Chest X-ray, AP view. Patient: 51 years old, sex M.
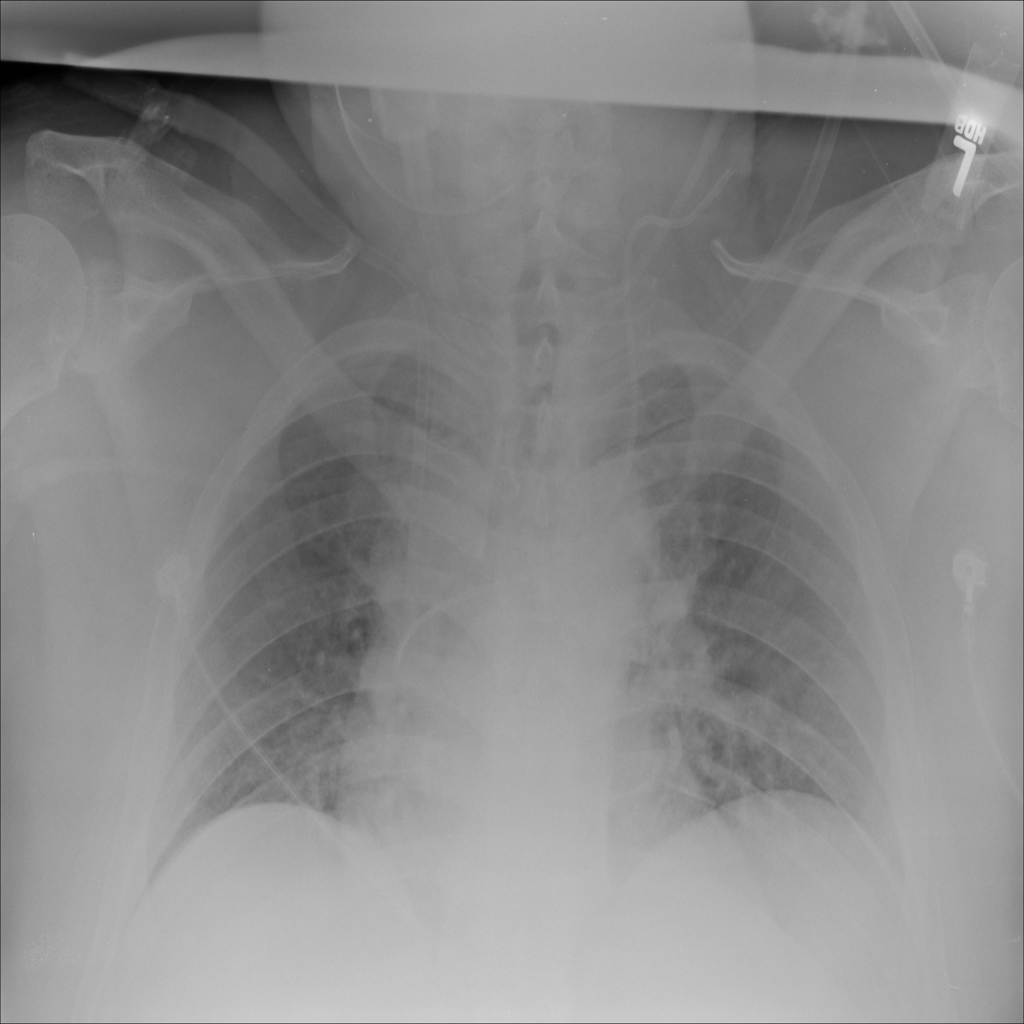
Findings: No Finding